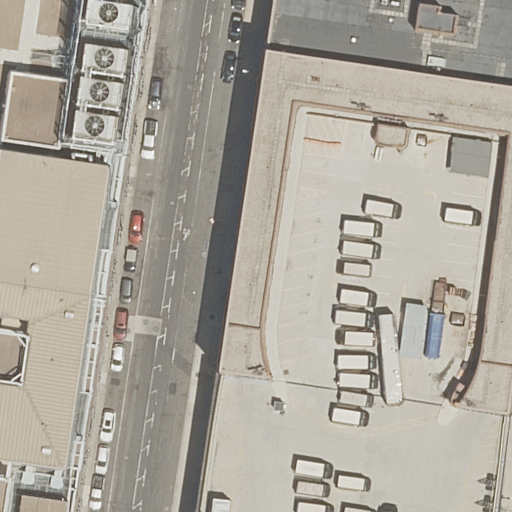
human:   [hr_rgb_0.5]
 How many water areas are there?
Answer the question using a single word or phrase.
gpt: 0

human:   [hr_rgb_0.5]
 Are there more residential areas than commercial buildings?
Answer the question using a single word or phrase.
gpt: yes

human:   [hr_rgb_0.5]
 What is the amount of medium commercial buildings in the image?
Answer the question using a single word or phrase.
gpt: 0

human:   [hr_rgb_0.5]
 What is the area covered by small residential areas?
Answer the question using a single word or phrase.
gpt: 0m2

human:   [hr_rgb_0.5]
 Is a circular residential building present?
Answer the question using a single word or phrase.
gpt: no

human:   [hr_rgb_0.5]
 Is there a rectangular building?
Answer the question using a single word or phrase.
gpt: yes

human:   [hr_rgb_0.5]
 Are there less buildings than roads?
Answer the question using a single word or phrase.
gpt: no

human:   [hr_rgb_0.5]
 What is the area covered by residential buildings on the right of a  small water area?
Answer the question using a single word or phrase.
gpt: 0m2

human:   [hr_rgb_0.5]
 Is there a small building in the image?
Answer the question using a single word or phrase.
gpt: no

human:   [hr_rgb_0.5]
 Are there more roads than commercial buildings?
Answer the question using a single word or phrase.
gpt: yes

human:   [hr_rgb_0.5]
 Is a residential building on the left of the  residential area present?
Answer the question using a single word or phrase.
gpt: yes

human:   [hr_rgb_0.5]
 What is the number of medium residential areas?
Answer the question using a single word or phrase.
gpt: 0

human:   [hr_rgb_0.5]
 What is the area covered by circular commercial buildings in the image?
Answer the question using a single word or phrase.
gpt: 0m2

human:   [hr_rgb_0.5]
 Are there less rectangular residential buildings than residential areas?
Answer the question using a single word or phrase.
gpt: no

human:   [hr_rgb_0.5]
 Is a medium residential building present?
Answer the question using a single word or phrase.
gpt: no

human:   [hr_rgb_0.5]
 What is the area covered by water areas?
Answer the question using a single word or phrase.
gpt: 0m2

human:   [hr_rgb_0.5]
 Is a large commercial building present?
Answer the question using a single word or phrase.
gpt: no

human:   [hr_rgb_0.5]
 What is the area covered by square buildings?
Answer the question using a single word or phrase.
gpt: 0m2

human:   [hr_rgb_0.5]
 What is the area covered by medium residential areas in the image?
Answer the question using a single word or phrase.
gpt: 0m2

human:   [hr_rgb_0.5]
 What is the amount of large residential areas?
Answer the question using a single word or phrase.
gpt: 1

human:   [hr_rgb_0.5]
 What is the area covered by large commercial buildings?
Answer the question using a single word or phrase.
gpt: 0m2

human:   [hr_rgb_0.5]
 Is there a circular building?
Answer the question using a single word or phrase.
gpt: no

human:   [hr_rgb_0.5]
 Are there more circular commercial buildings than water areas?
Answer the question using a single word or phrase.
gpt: no

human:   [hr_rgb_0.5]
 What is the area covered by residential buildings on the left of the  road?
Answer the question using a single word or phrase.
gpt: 0m2

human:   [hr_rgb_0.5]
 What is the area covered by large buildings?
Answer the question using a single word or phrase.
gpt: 5246m2

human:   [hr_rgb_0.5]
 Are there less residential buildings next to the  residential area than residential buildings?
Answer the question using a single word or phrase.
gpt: no

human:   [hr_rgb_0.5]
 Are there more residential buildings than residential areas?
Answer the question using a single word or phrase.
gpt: yes

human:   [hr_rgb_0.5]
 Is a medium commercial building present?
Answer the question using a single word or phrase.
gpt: no

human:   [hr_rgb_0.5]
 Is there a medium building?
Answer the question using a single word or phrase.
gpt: no

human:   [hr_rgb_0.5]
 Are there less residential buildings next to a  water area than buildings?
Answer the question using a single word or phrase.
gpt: yes

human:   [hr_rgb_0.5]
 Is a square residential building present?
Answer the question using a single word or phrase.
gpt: no

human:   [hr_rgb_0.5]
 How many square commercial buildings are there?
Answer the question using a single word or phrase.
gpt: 0

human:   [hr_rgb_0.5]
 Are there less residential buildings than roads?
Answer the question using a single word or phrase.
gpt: no

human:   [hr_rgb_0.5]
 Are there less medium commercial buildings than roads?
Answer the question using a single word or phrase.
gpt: yes

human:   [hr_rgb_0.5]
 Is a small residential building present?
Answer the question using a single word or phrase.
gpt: no

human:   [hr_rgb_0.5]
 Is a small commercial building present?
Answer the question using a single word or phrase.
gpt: no